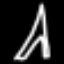
Label: The Eiffel Tower